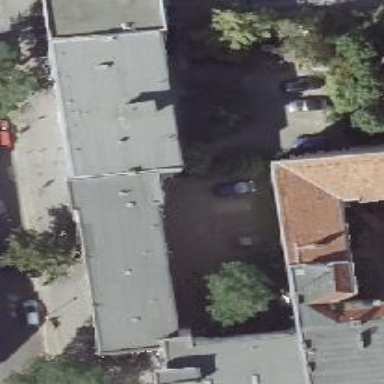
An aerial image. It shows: Driveway that serves as building passage under tunnel.